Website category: game
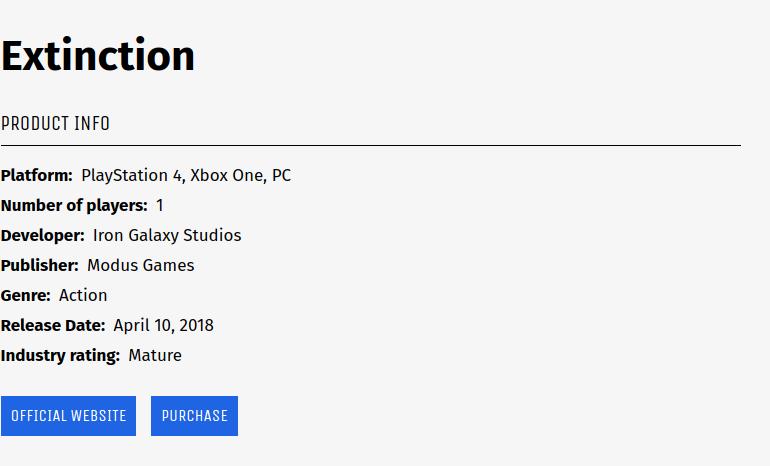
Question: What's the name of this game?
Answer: Extinction

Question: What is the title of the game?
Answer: Extinction

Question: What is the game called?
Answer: Extinction

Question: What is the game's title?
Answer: Extinction

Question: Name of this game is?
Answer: Extinction

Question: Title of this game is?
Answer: Extinction

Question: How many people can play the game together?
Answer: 1

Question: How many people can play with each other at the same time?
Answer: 1

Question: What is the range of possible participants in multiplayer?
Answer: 1

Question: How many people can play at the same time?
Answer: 1

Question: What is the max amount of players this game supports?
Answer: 1

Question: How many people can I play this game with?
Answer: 1

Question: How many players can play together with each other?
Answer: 1

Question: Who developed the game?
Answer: Iron Galaxy Studios

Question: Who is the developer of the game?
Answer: Iron Galaxy Studios

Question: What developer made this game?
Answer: Iron Galaxy Studios

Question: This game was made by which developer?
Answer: Iron Galaxy Studios

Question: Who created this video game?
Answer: Iron Galaxy Studios

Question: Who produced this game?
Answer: Iron Galaxy Studios

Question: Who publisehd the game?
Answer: Modus Games

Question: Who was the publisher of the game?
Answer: Modus Games

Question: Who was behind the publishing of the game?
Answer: Modus Games

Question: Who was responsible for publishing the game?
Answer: Modus Games

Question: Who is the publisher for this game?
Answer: Modus Games

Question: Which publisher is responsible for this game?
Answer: Modus Games

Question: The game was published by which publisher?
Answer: Modus Games

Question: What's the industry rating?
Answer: Mature

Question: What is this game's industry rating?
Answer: Mature

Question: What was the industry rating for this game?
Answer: Mature

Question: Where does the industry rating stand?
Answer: Mature

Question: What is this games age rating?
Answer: Mature

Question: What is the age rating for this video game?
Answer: Mature

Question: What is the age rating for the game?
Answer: Mature

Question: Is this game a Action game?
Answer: yes

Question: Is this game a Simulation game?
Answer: no

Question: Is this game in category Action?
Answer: yes

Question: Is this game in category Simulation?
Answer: no

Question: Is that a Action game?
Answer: yes

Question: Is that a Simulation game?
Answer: no

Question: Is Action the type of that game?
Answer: yes

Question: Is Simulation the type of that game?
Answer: no

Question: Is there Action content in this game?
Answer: yes

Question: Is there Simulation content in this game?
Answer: no

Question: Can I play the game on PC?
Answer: yes

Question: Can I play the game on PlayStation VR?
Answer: no

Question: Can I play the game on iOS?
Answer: no

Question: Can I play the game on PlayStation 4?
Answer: yes

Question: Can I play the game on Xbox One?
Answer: yes

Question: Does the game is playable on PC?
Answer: yes

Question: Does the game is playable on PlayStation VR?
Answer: no

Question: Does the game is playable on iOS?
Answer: no

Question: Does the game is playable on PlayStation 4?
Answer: yes

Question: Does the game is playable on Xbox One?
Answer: yes

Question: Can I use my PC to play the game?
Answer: yes

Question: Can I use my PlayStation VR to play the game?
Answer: no

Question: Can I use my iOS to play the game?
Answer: no

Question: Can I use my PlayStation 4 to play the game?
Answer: yes

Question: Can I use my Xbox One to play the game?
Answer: yes

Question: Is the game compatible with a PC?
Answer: yes

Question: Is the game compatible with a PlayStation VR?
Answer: no

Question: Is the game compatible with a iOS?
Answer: no

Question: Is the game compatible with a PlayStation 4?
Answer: yes

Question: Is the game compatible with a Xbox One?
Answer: yes